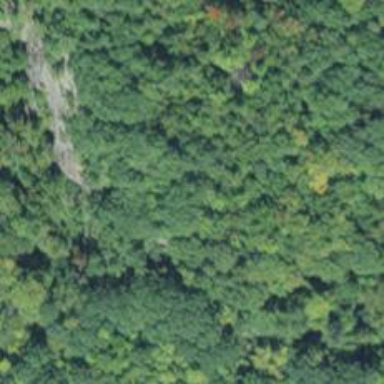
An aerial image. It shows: Natural cliff.